Question: I have two tables in MS Access. One an Appointment table and one a Slot table. Like so:

Now I would like to select every record from the slot table and if there is a record with TeacherID = "CR" in the appointment table I would like it to display the StudentID.
This is the SQL I have so far:
'''
SELECT Slot.SlotNumber, Slot.SlotTime, Appointment.TeacherID
FROM Slot LEFT JOIN Appointment ON Slot.SlotNumber = Appointment.SlotNumber
WHERE Appointment.TeacherID="CR"
'''
However this only selects the slots where there is a record in the Appointment table. Any suggestions? Thanks in advance!
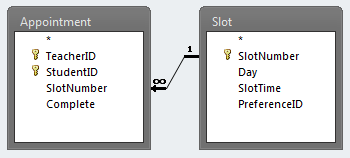
Answer: If I understand you correct. You do not want the 'where' statement. Instead put it in the 'LEFT JOIN'. Like this:
'''
SELECT
Slot.SlotNumber,
Slot.SlotTime,
Appointment.TeacherID
FROM
Slot
LEFT JOIN Appointment
ON (Slot.SlotNumber = Appointment.SlotNumber
AND Appointment.TeacherID="CR")
'''